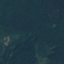
Land use / land cover: Forest